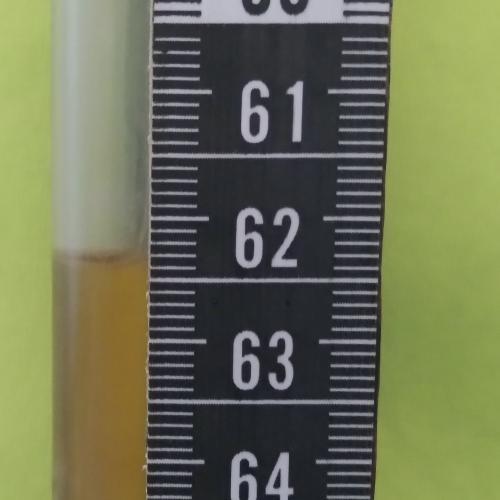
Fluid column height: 62.3 cm